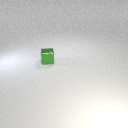
small green metal cube